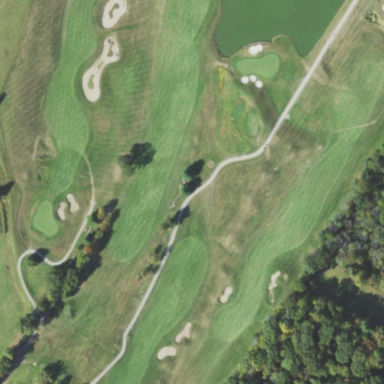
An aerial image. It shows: Rough area in golf course.